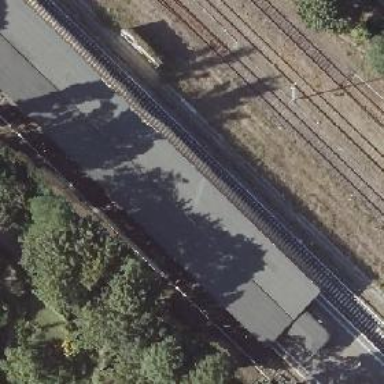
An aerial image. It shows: Light rail stop with public transport stop position along the railway.